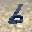
Label: 6